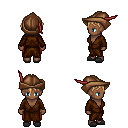
a pixel art fantasy rpg character, female body template, human, dark skin, brown robe, red pants, light blonde short bangs hairstyle, leather cap, gray slippers, four views (front, back, left, right), 2x2 character sprite sheet, small pixel art, hard edges, no anti-aliasing